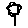
Label: flower